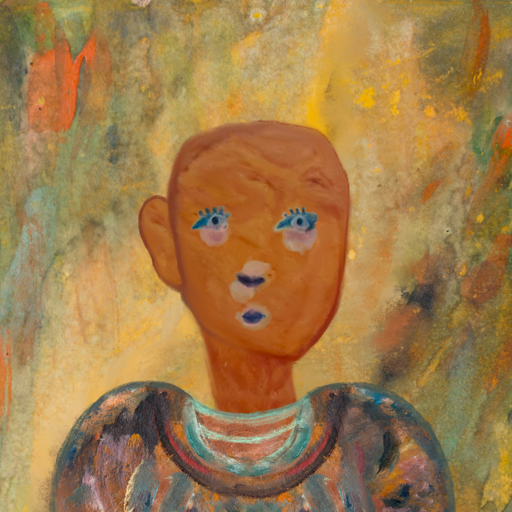
Background: Comrade, Head And Neck Front: Pious_Lady, Face Front: Hill_Girl, Bust: Boggyland, Hair Front: Blank, Head Accessory: Blank, Second Necklace: Blank, Necklace: Blank, Baby: Blank